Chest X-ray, PA view. Patient: 34 years old, sex F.
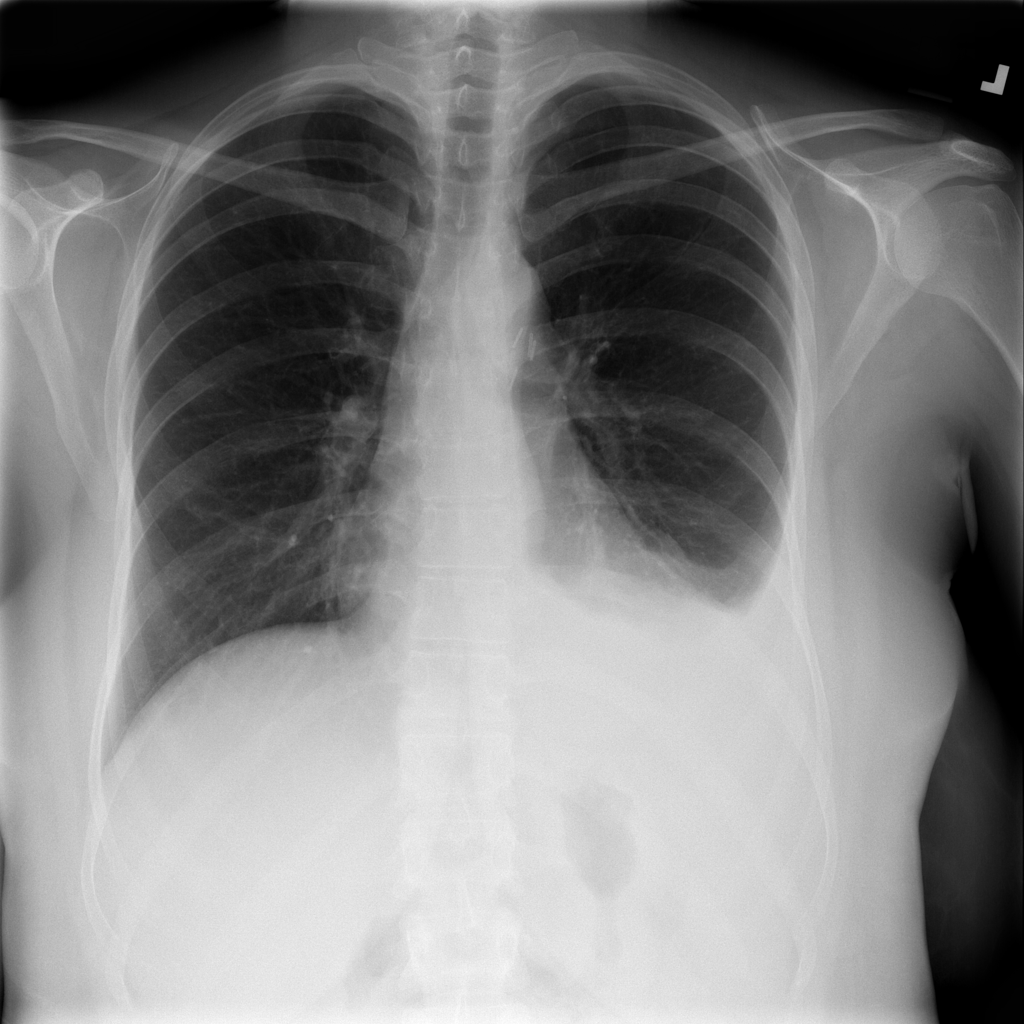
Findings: Effusion